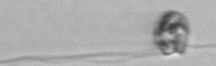
Label: flagellate_morphotype1